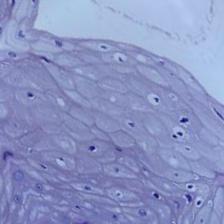
Diagnosis: Normal